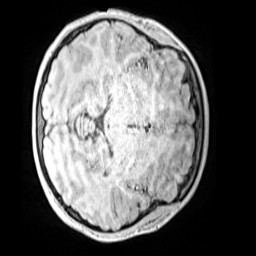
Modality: MP2RAGE
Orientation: axial
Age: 12
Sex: female
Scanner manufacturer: siemens
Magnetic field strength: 3 T
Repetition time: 4 s
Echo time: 0.00299 s